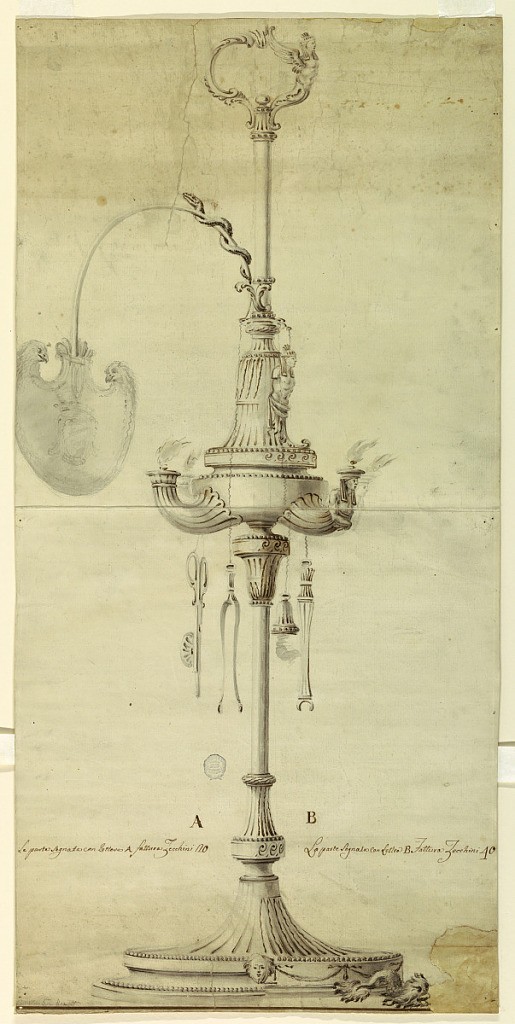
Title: Project for an Oil Lamp with Alternative Suggestions
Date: ca. 1780
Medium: Graphite, brush and sepia, watercolor on paper
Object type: Drawing
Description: High foot and plinth. The lamp is nearly in the middle of the shaft. Four spouts. Eye shield hanging on chains. Trimmer, pincer, wrench and snuffer. The more expensive suggestion provides for dolphins as supports of the base for human half-figures with Egyptian headdress.